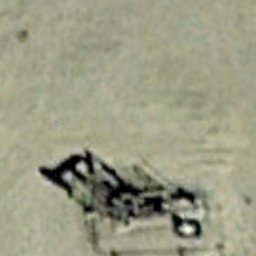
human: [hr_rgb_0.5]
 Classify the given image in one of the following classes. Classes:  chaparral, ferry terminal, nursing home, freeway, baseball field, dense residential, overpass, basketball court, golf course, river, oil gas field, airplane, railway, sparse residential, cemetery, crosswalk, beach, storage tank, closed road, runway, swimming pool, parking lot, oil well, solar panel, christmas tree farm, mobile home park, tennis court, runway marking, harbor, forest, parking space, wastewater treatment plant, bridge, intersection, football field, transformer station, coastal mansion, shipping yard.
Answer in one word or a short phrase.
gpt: oil well